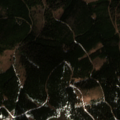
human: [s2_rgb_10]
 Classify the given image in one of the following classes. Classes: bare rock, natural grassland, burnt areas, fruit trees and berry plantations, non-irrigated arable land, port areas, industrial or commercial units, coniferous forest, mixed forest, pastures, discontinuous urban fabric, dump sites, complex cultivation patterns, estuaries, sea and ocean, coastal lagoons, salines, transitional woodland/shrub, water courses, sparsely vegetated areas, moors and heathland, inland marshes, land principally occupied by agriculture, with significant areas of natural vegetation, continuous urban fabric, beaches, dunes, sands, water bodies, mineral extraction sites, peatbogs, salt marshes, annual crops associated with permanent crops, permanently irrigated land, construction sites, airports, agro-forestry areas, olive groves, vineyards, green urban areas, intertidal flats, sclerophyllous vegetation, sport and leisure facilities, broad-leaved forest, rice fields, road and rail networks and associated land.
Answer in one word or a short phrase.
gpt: coniferous forest, natural grassland